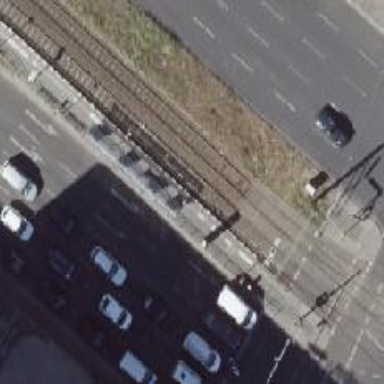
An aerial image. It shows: Tram stop.